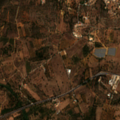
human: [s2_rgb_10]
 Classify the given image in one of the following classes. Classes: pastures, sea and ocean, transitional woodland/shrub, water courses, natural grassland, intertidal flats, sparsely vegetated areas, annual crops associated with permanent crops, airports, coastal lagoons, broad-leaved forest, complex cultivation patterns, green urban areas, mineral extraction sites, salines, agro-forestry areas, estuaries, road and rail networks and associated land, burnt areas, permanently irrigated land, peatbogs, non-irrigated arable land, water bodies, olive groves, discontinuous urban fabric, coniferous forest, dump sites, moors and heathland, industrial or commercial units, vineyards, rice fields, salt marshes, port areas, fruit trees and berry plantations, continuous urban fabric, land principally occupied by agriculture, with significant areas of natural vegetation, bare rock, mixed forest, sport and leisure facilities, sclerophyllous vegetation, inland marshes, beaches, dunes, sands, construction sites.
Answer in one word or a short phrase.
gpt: fruit trees and berry plantations, annual crops associated with permanent crops, sclerophyllous vegetation